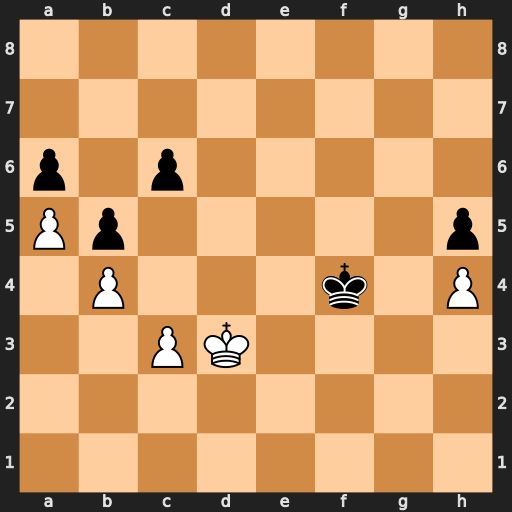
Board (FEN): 8/8/p1p5/Pp5p/1P3k1P/2PK4/8/8
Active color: w
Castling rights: -
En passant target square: -
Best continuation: Kd4 Kg4 Kc5 Kxh4 Kb6 Kg3 Kxa6 h4 Kb6 h3 a6 h2 a7 h1=Q a8=Q